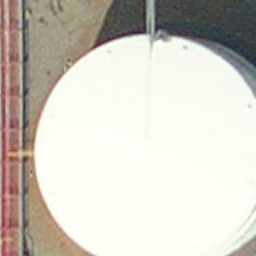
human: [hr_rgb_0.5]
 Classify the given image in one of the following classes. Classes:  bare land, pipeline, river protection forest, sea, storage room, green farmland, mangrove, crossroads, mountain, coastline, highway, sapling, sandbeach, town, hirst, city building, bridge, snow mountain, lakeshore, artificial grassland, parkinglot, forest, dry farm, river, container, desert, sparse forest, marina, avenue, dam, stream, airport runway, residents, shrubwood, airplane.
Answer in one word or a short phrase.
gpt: storage room